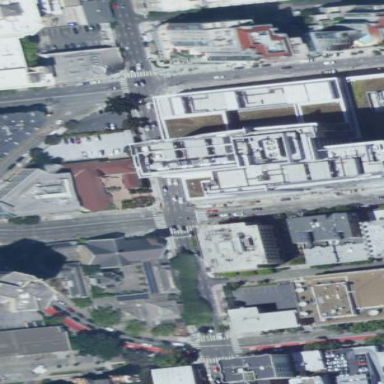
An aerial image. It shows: Hospital building with healthcare amenities.